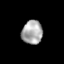
Tissue: skin
Cell type: Epithelial cells
Senescence score: 0.2522
Nuclear area (px): 481
Mean DAPI intensity: 168.746